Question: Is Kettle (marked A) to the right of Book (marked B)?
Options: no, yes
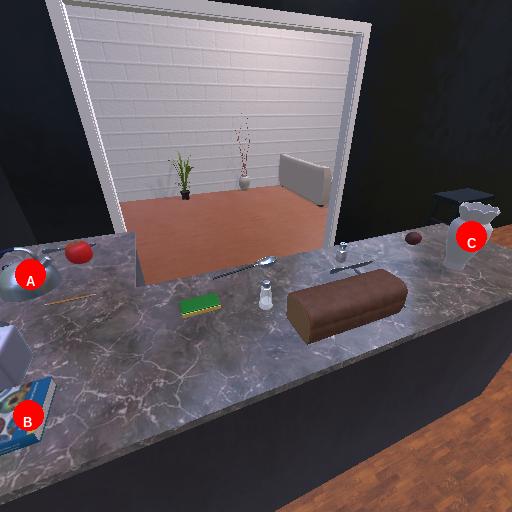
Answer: no